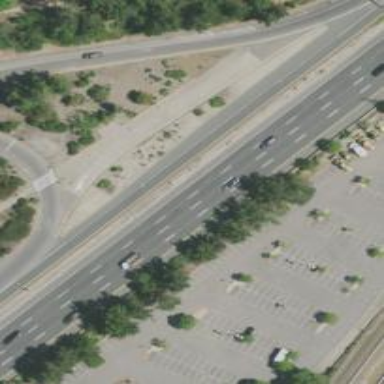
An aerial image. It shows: Pedestrian road paved with concrete.